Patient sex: M
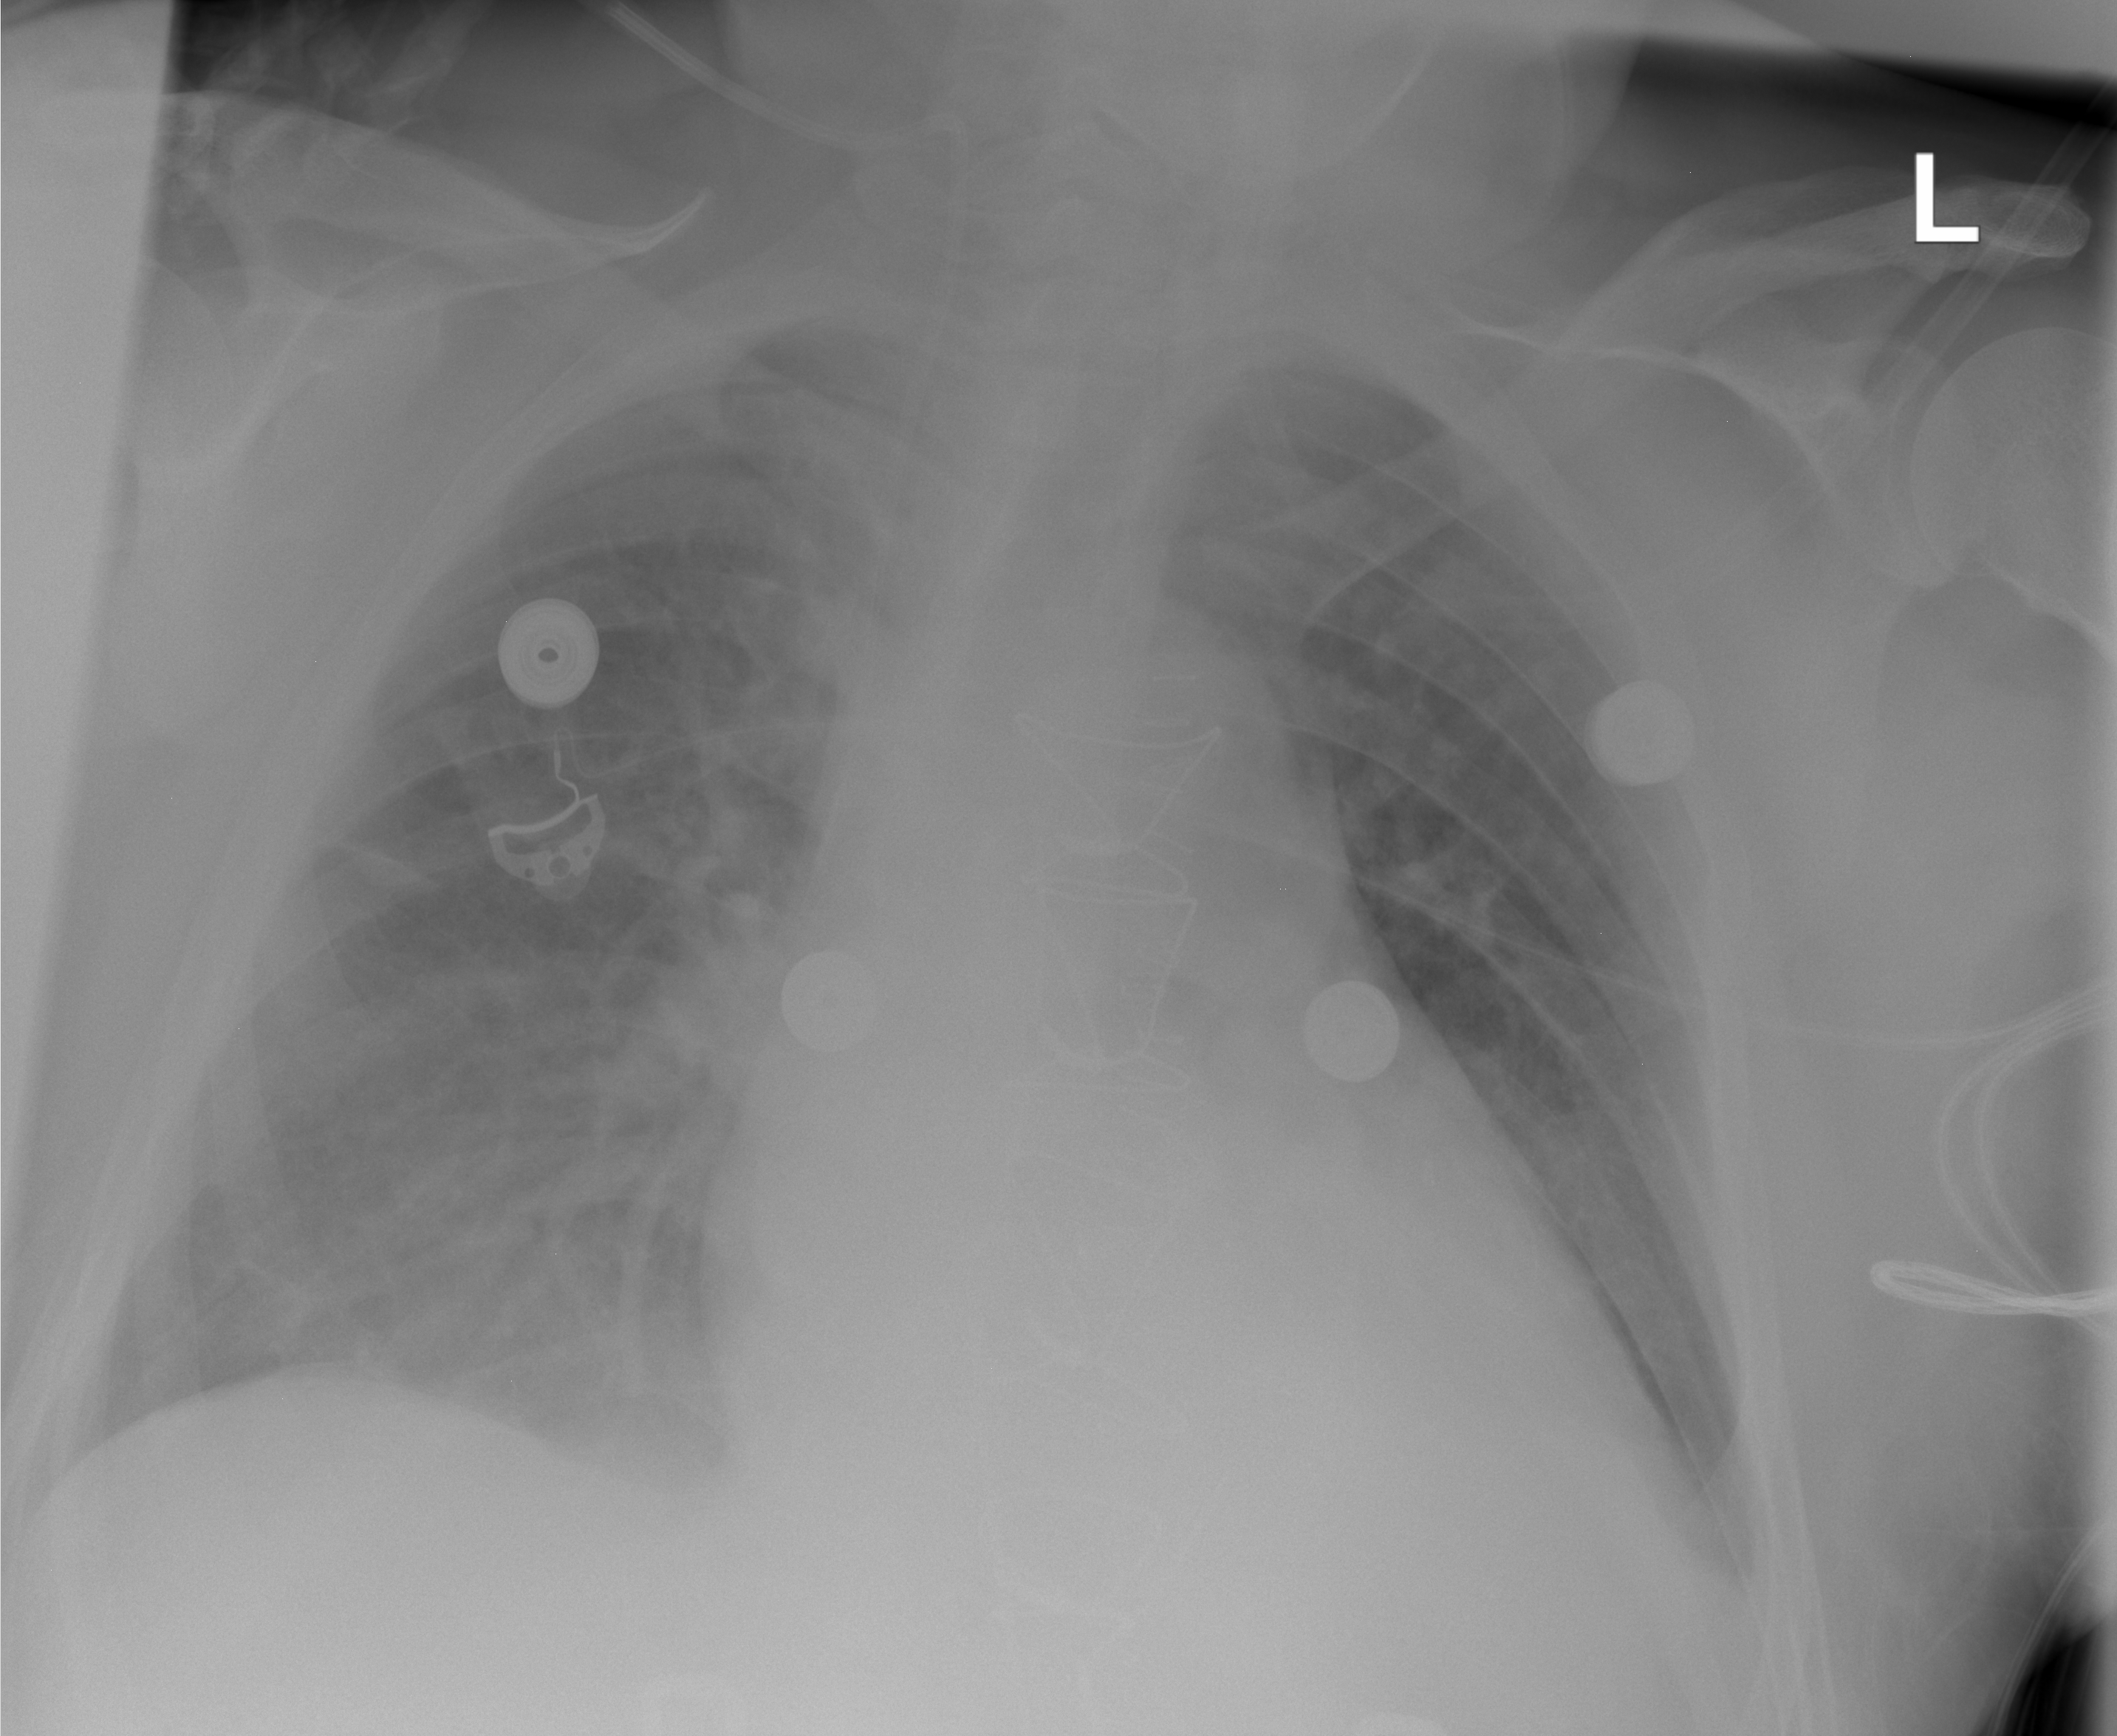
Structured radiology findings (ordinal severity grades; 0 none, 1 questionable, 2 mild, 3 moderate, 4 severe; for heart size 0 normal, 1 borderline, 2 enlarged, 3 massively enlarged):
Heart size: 2
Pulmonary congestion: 2
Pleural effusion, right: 2
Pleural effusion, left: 1
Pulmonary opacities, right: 0
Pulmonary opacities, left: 0
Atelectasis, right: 0
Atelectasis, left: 0